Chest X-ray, AP view. Patient: 59 years old, sex M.
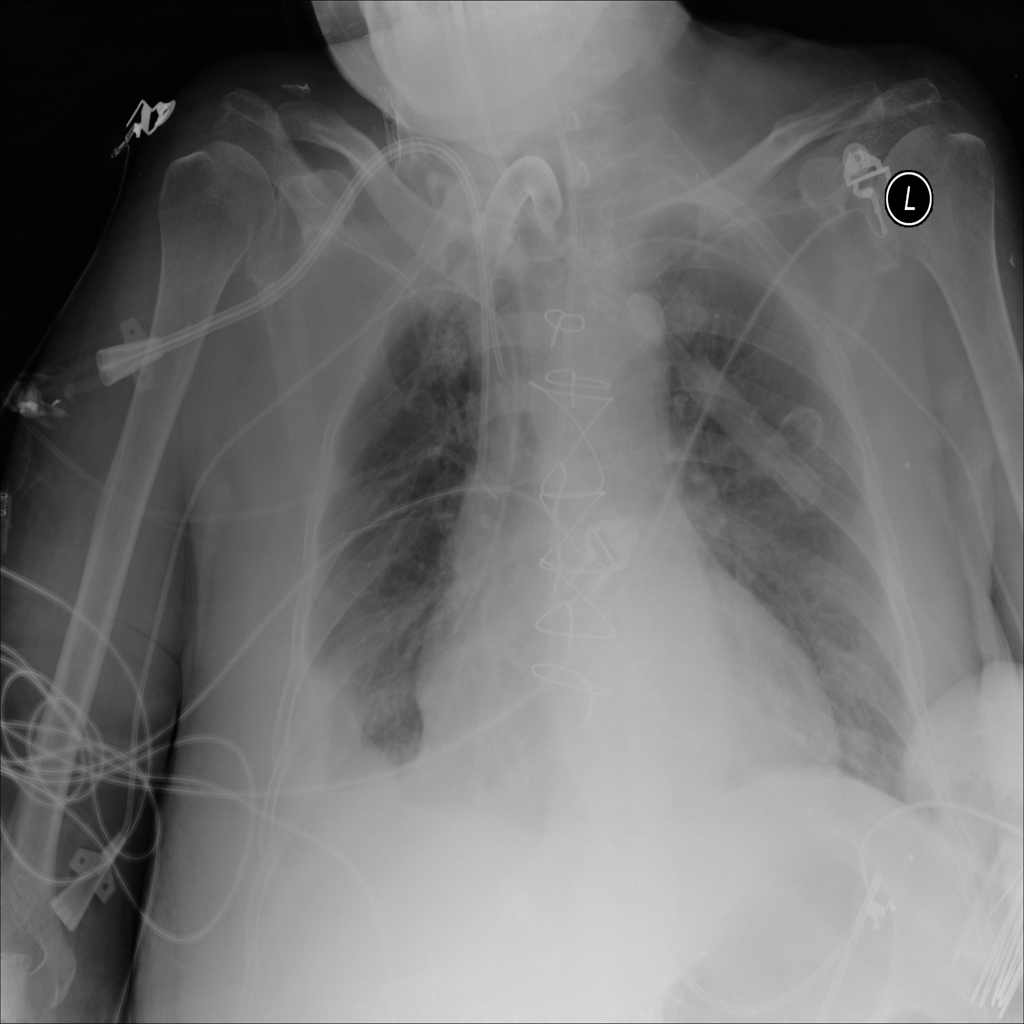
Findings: Consolidation